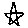
Label: star